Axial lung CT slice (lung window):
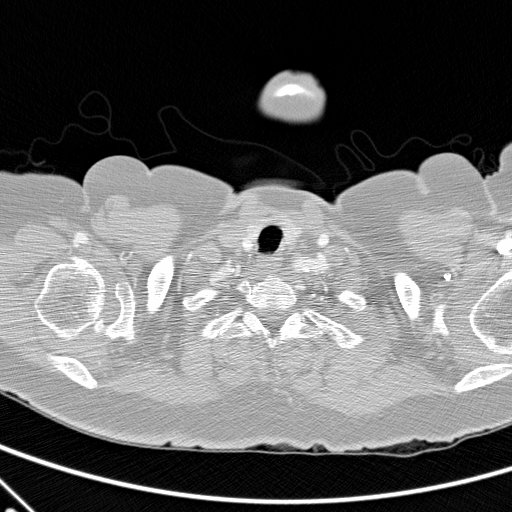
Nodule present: no